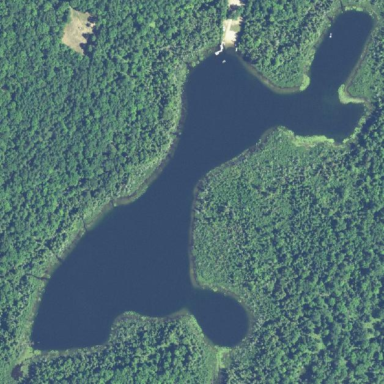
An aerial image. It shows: Serene lake.